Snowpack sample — Buffalo Mountain, Silverthorne, Colorado, USA (1/25/25, 10:11 AM MST)
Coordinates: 39.6222, -106.1139
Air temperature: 22 °F
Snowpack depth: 110 cm
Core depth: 30 cm
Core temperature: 42.8 °F
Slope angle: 12°, slope face: 102°
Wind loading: high
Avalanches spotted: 0
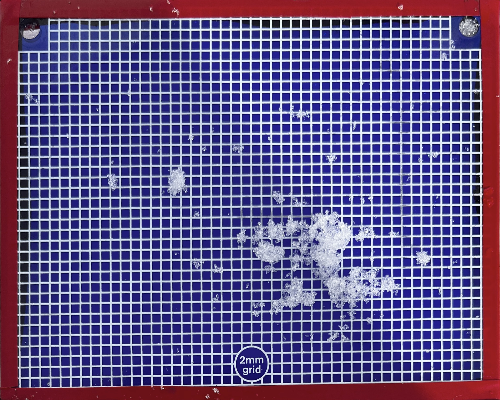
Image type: profile
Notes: No avalanches nearby, collected on the outskirts of a fire break 15 meters from the treeline, on way to Buffalo and Red Mountain